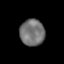
Tissue: prostate
Cell type: T cells
Senescence score: 0.3266
Nuclear area (px): 643
Mean DAPI intensity: 114.479